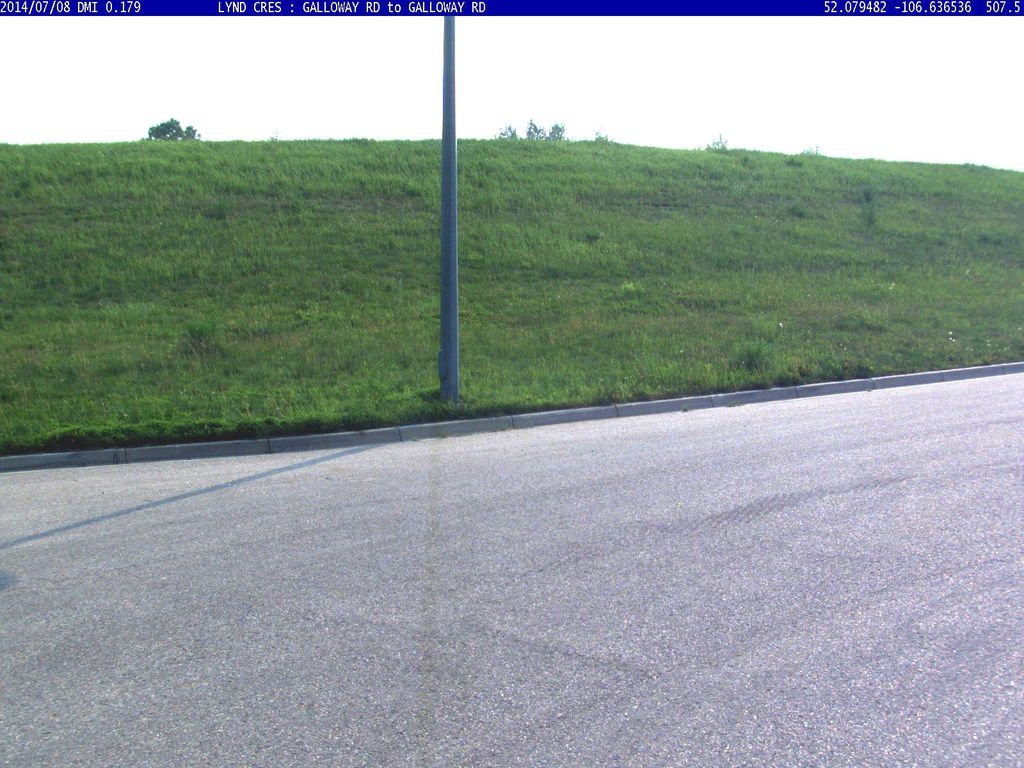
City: saskatoon